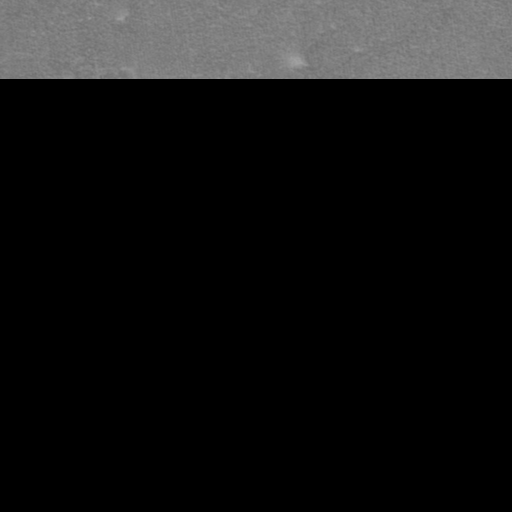
Classes present: Background